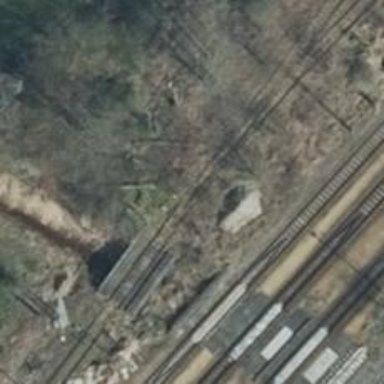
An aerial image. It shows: Railway switch.